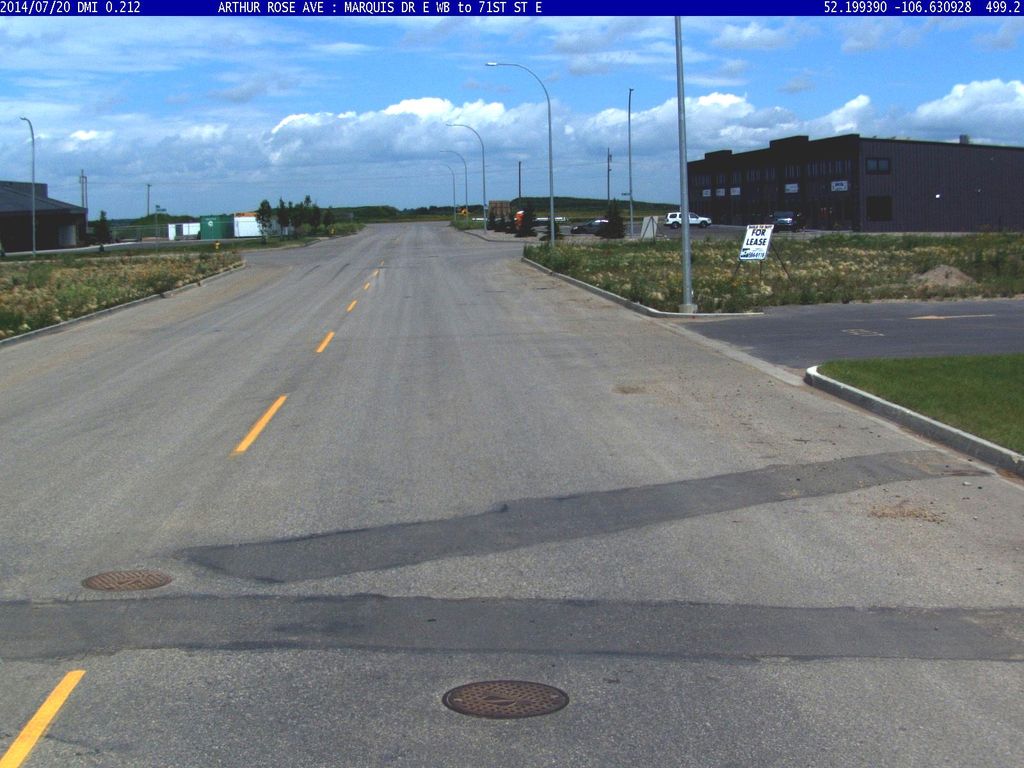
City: saskatoon